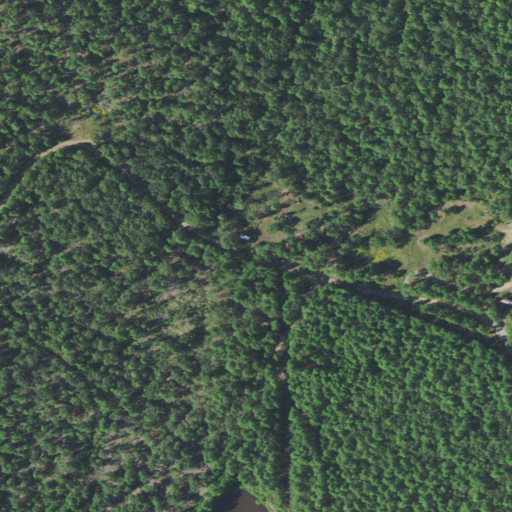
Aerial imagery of plain(s) in Oklahoma named Turkey Flat containing evergreen forest, mixed forest, grassland, open development, low intensity development, and open water